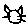
Label: cat